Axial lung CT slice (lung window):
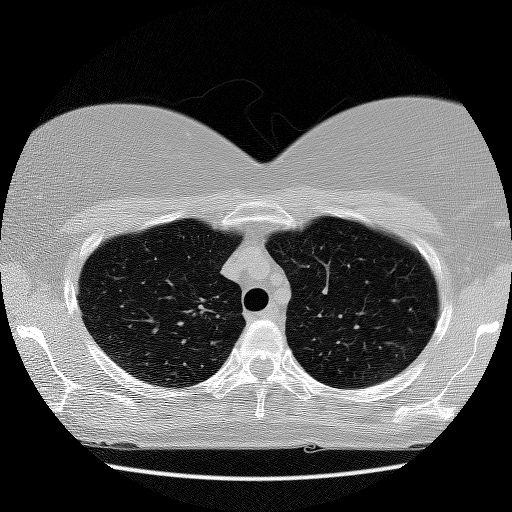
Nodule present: no